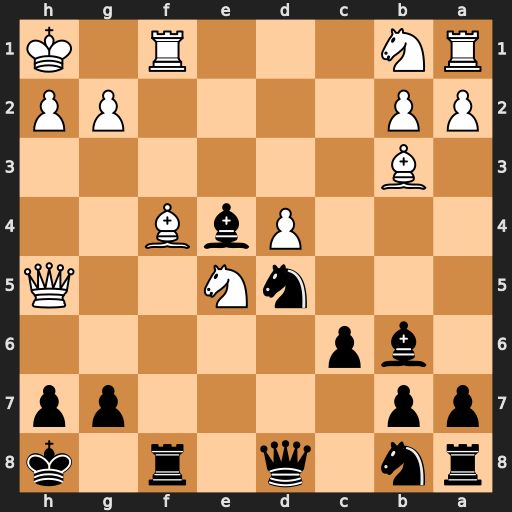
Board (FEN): rn1q1r1k/pp4pp/1bp5/3nN2Q/3PbB2/1B6/PP4PP/RN3R1K
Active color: b
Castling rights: -
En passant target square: -
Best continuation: Nxf4 Rxf4 Rxf4